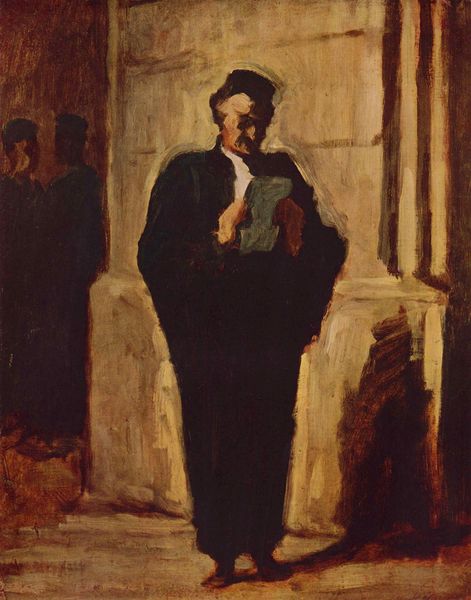
Titel: Lesender Advokat
Künstler: Honoré Daumier
Standort: Winterthur
Institution: Sammlung Oskar Reinhart am Römerholz
Schlagwörter: dunkel, fuß, gemälde, hand, mann, schatten, umhang, weiß, gelb, grün, menschen, ocker, braun, dunkelbraun, finger, frau, hell, hintergrund, hut, licht, männer, nase, pfeiler, profil, reden, schwarz, skizze, strasse, säule, tür, ölbild, gebäude, haus, rot, weg, beige, gespräch, malerei, alt, anzug, gericht, hemd, kappe, mütze, profile, richter, wand, gesicht, halten, kragen, mensch, stehen, stein, herr, hände, portrait, porträt, öl, kirche, pastos, boden, geistlicher, gewand, kutte, mantel, drei, personen, blatt, kontrast, helldunkel, beine, kopfbedeckung, papier, ecke, unterhaltung, zwei, hellbraun, mauer, füsse, figuren, duktus, zwei männer, lesen, robe, umriss, unscharf, buch, zettel, kloster, religion, gross, brille, pinsel, daumier, kontraste, talar, pfarrer, verschwommen, mensche, brief, schreiben, pastor, priester, lesender, kanneluren, buck, platten, tempel, gelehrter, lesend, basis, schreiber, schemen, weißes hemd, lesung, pater, basilika, baltt, anwalt, gewände, urteil, öffnunf, schaube, jurist, beffchen, mesnch, honoré daumier, kirchenwand, ausschnitt person, braun buch fassade, buch lesen hut stehen hintergr, figuren links, füsse schatten, kurzer schatten, vor der kirche, lessen, beaun, braun beige schwarz, einkaufsliste